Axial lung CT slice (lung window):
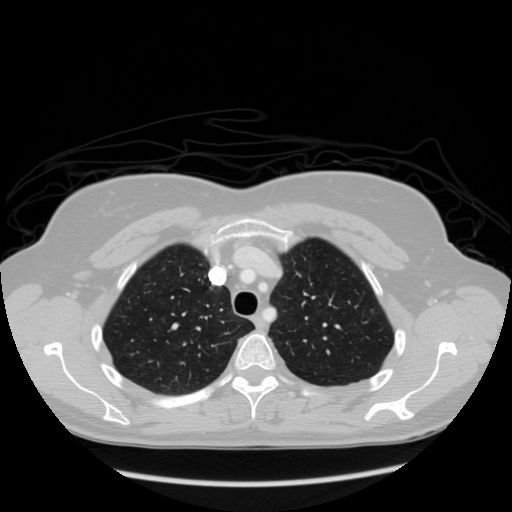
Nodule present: no